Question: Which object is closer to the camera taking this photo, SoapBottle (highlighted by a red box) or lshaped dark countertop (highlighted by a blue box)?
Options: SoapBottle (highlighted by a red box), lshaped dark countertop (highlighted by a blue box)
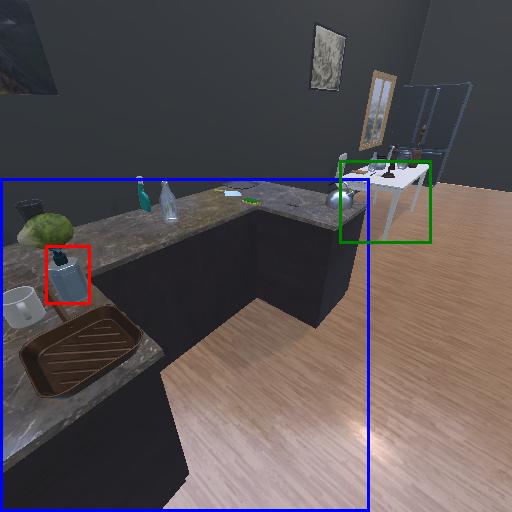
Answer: SoapBottle (highlighted by a red box)